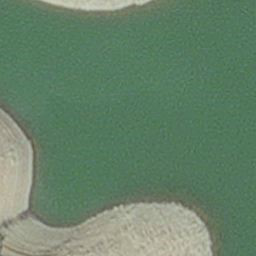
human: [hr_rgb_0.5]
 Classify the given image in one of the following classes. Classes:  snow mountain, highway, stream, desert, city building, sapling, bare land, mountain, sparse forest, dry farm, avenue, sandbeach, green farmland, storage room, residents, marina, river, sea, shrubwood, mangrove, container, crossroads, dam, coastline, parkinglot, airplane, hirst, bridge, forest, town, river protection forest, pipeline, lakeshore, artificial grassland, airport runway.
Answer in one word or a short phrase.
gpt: hirst